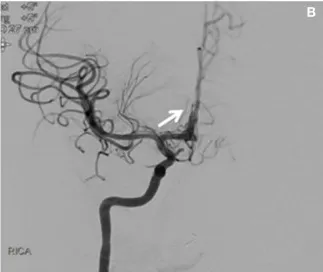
(B) Digital subtraction angiography (antero-posterior) exhibiting a recanalization of the right MCA post-thrombectomy. The long arrow identifies the thromboembolic occlusion of a distal right anterior cerebral artery segment.
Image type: radiology (ct)